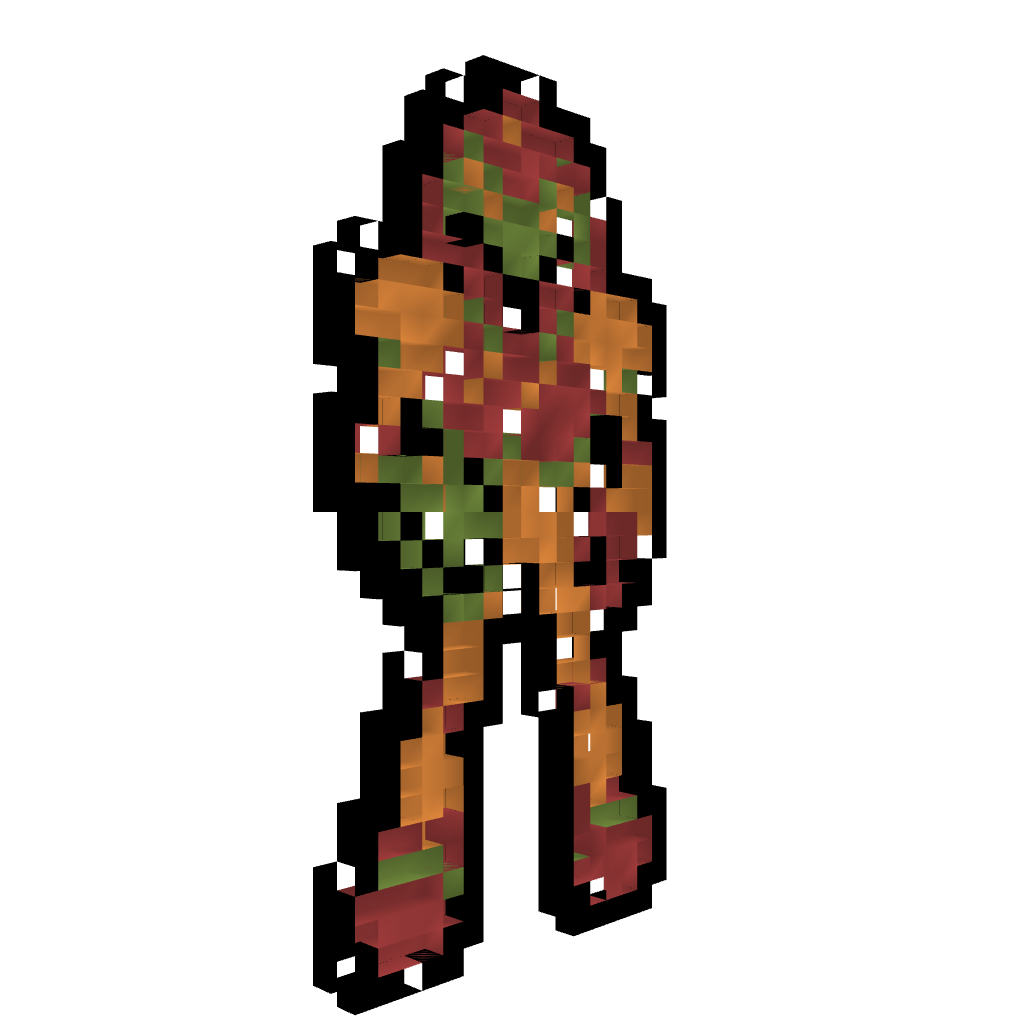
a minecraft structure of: Samus From Metroid bad low quality